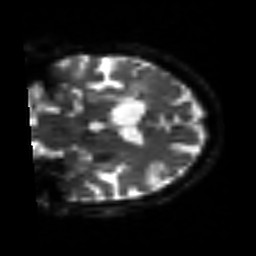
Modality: sbref
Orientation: coronal
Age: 75
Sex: female
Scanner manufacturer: siemens
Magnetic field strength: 3 T
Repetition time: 3.2 s
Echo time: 0.081 s